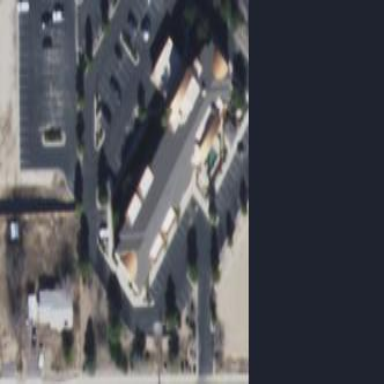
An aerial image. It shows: Hotel building.